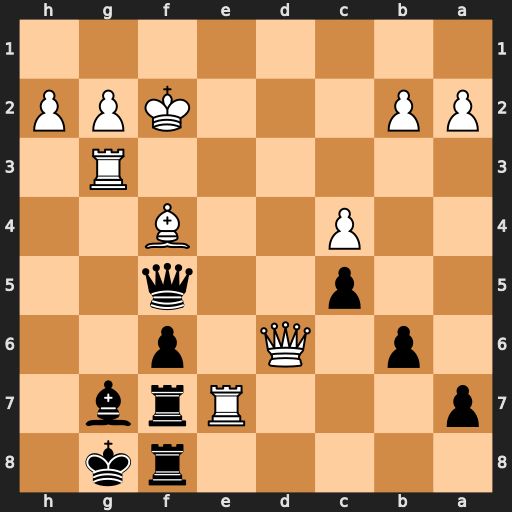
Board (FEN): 5rk1/p3Rrb1/1p1Q1p2/2p2q2/2P2B2/6R1/PP3KPP/8
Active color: b
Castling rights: -
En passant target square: -
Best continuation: Rxe7 Qxe7 Qxf4+